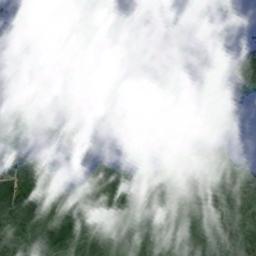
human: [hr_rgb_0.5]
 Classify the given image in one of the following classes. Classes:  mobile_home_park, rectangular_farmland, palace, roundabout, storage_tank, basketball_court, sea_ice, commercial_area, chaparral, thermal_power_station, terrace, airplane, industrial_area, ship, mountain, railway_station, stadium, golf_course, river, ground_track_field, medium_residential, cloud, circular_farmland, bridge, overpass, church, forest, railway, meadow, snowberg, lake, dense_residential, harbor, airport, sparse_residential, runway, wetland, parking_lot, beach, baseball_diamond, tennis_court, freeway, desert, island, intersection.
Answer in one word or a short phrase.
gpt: cloud